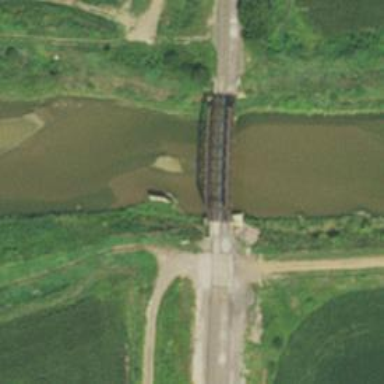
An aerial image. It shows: Railway bridge with truss structure.